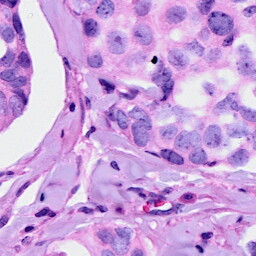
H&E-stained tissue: Breast